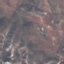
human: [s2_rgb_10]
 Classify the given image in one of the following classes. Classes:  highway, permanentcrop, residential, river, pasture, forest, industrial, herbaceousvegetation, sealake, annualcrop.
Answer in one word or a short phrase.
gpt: HerbaceousVegetation